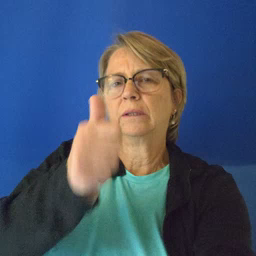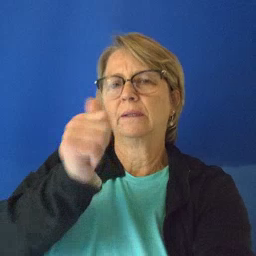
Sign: yourself